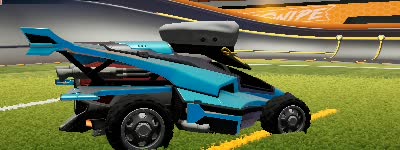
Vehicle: aftershock